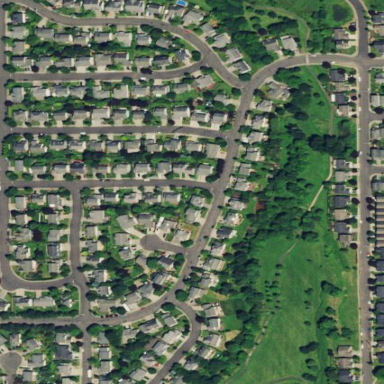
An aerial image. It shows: Residential area.